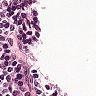
Metastatic tissue present: no